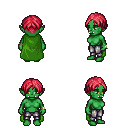
a pixel art fantasy rpg character, female body template, orc, green skin, green cape, metal pants, ruby red parted hairstyle, bracelets, four views (front, back, left, right), 2x2 character sprite sheet, small pixel art, hard edges, no anti-aliasing